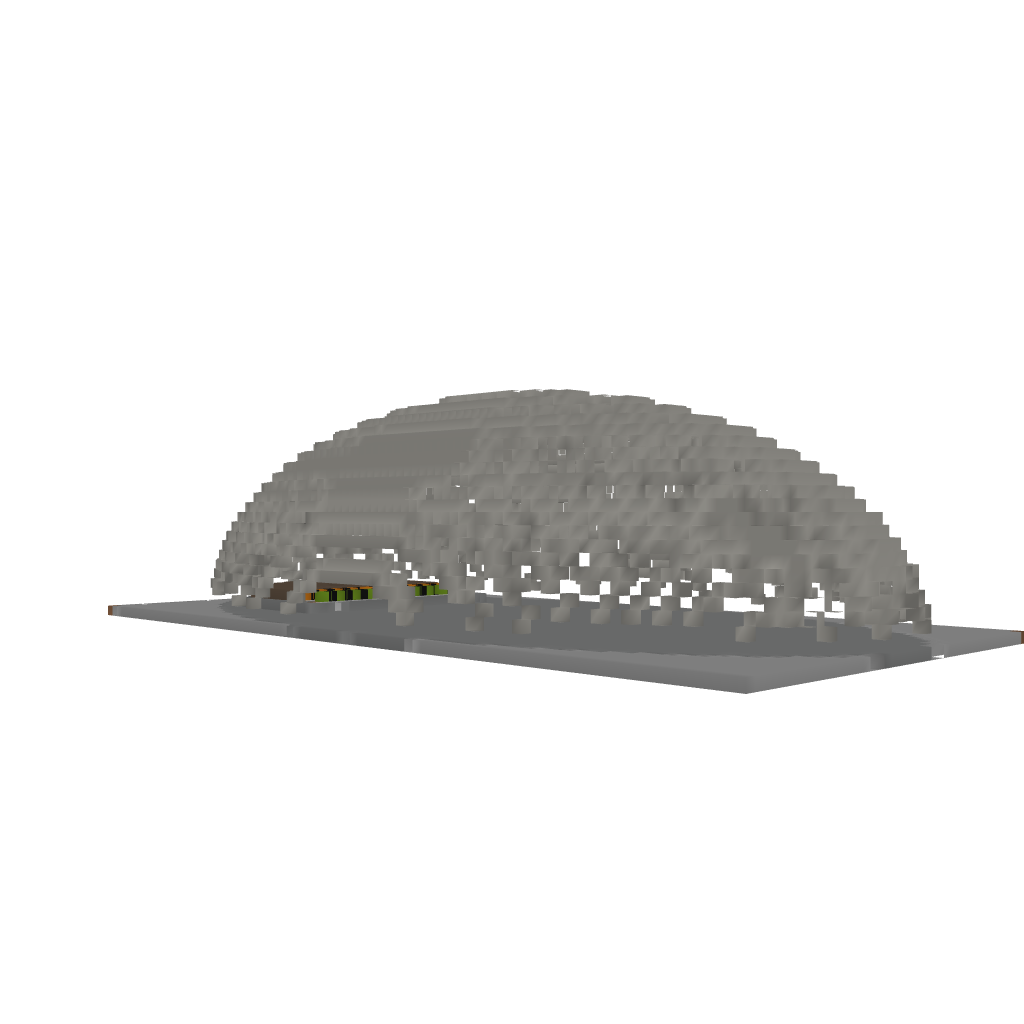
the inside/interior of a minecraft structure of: Elliptical BioSphere